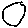
Label: circle